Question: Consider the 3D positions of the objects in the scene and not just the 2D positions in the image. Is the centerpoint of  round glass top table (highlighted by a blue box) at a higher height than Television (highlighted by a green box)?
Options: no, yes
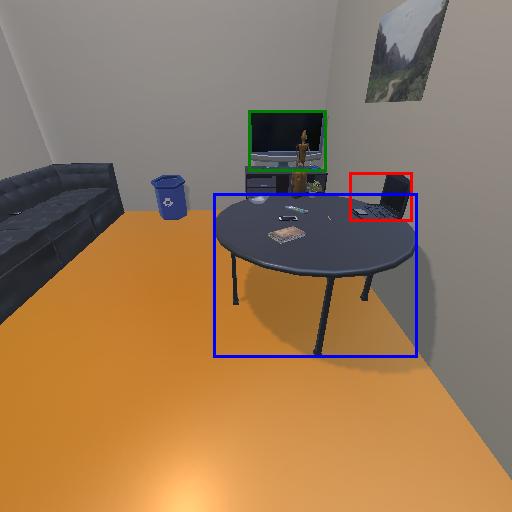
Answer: no